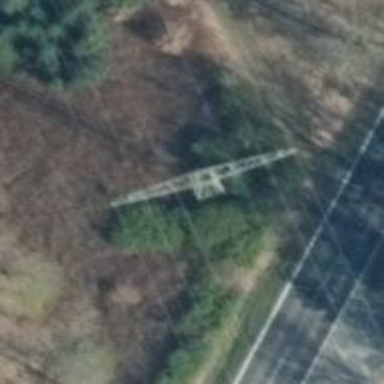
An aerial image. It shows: Towering power structure.